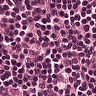
Metastatic tissue present: no